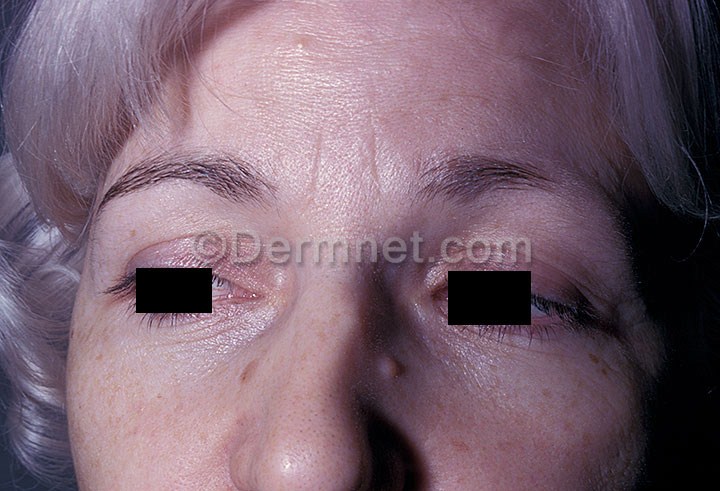
Disease: Nail Fungus and other Nail Disease